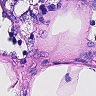
Metastatic tissue present: no